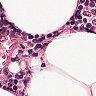
Metastatic tissue present: no